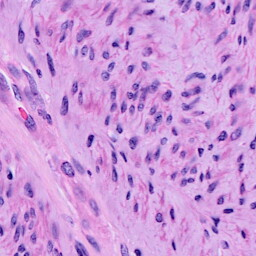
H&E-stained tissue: Cervix